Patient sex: F
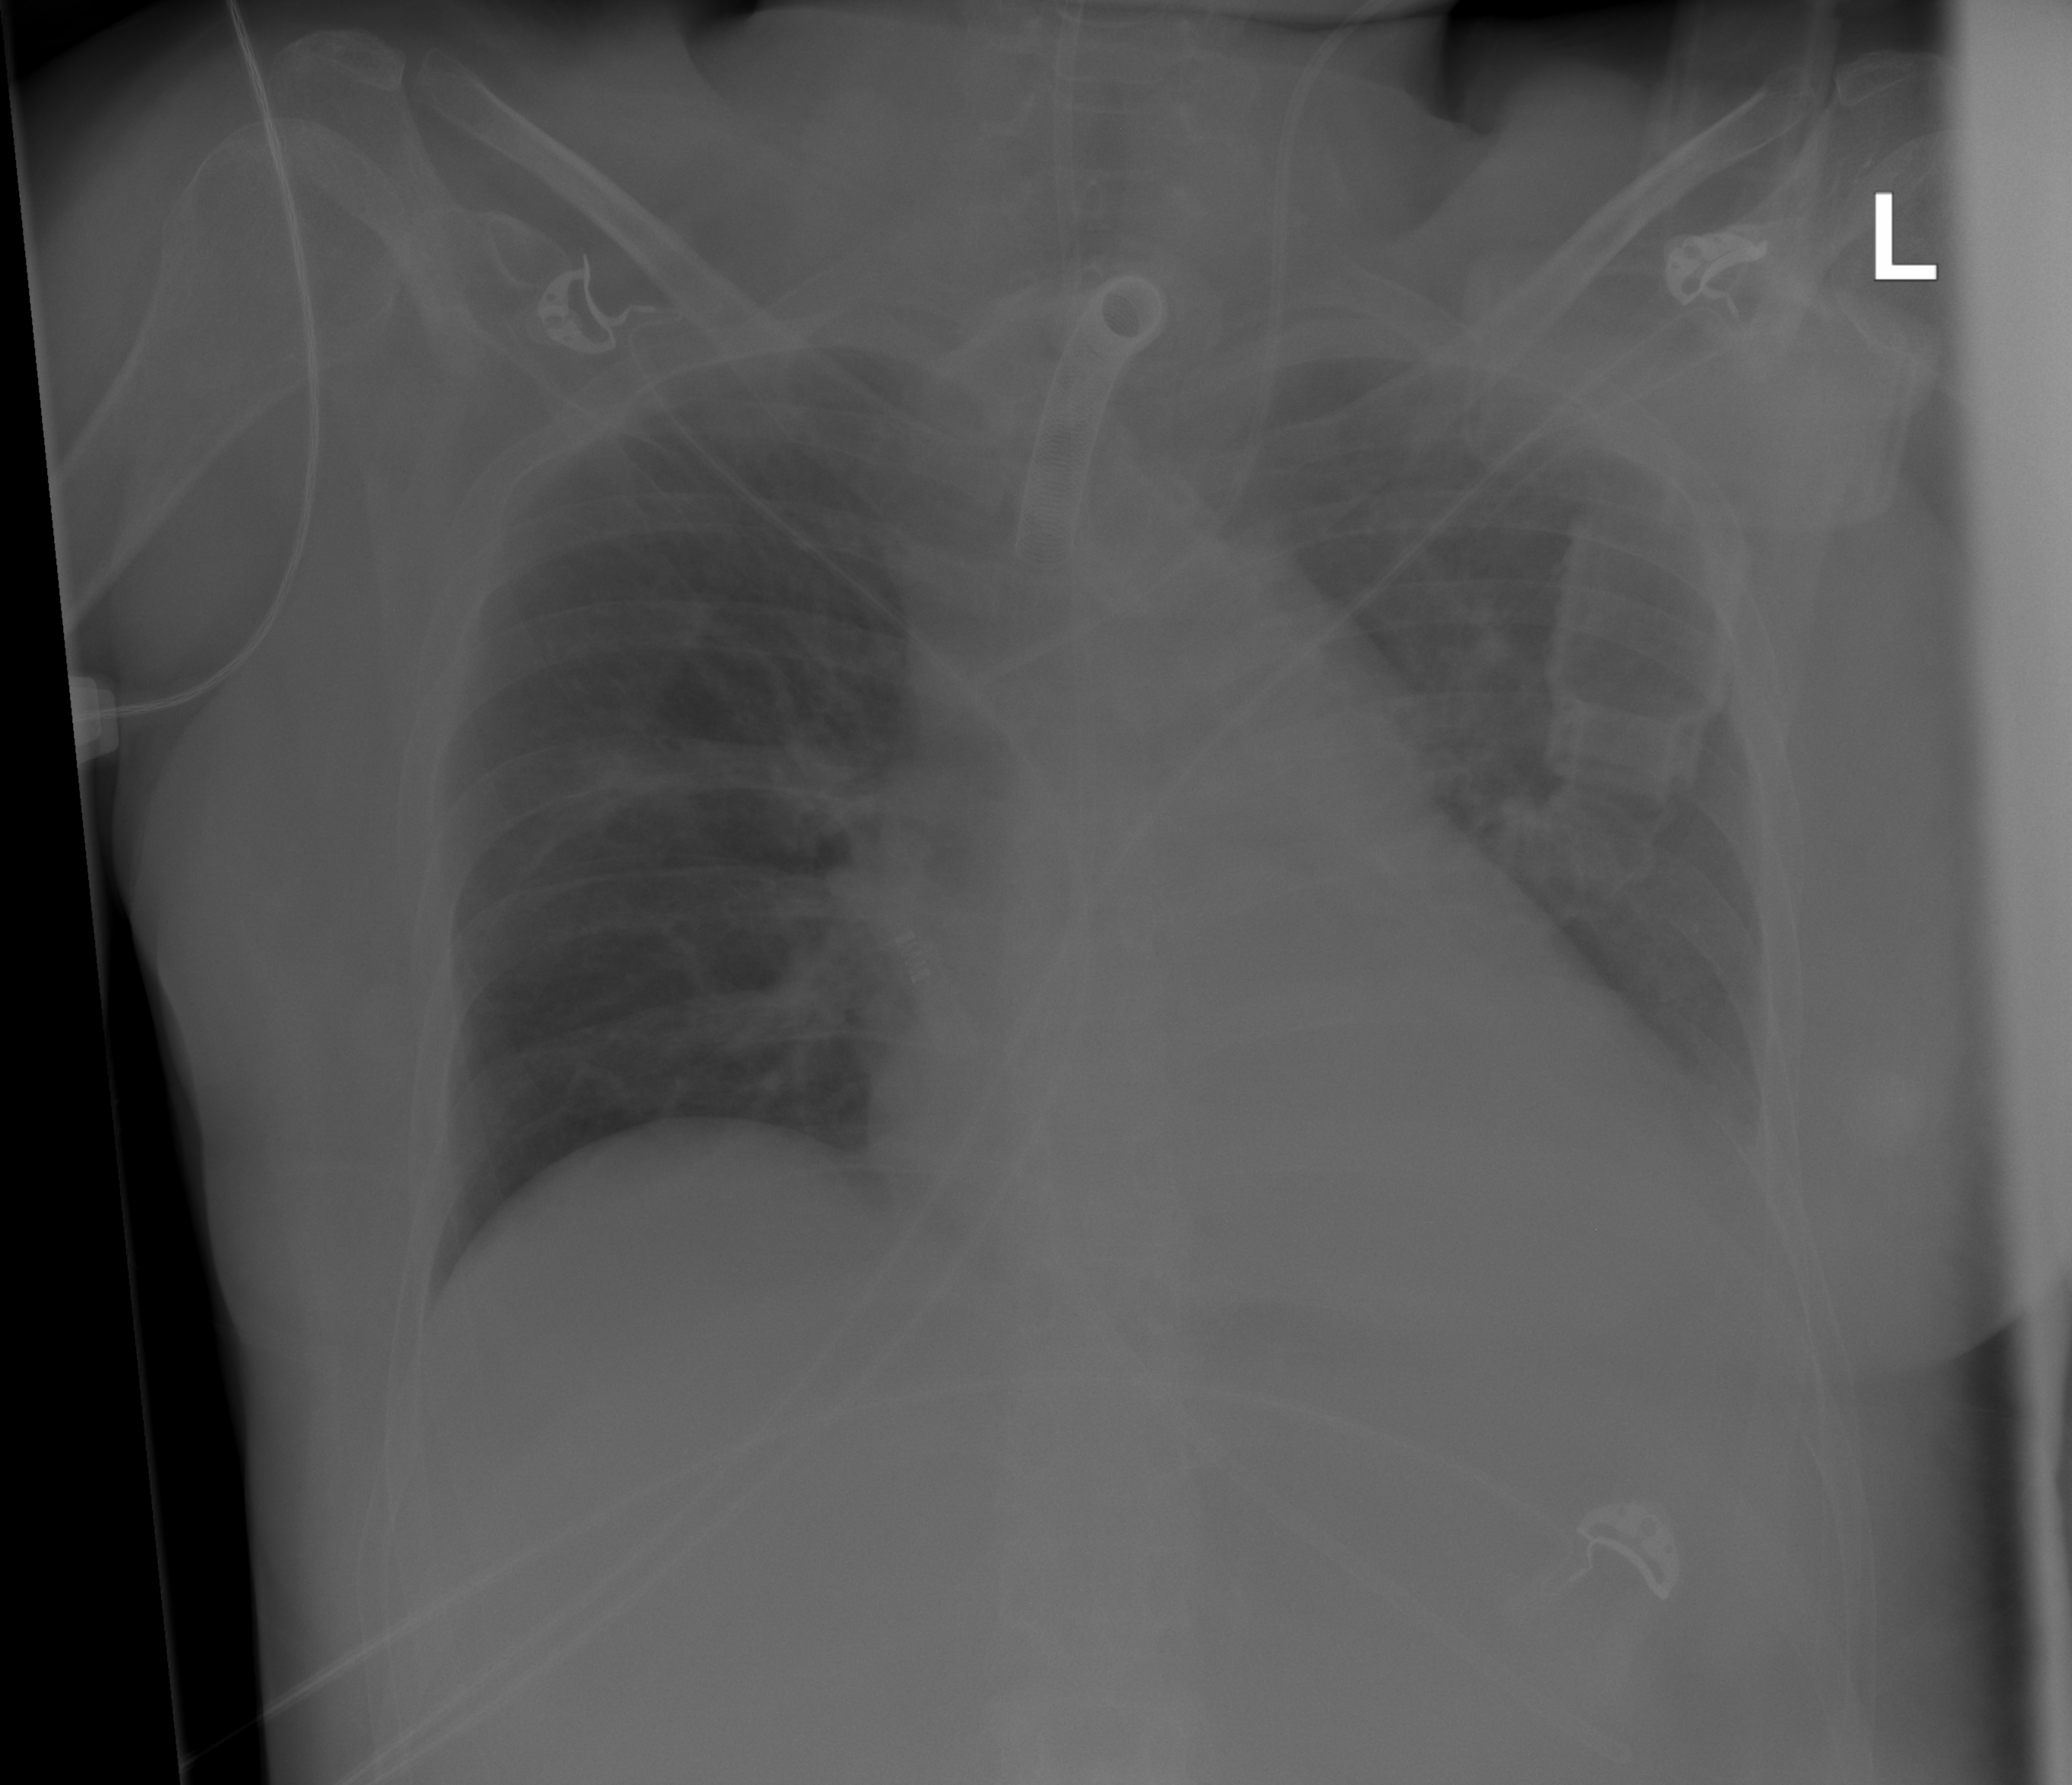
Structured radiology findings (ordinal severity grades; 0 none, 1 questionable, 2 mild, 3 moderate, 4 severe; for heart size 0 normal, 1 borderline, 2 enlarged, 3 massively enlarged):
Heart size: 2
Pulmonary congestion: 0
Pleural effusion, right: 0
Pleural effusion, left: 2
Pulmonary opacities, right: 0
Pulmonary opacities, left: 0
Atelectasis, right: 0
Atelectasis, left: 2